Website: macys
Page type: billing-address
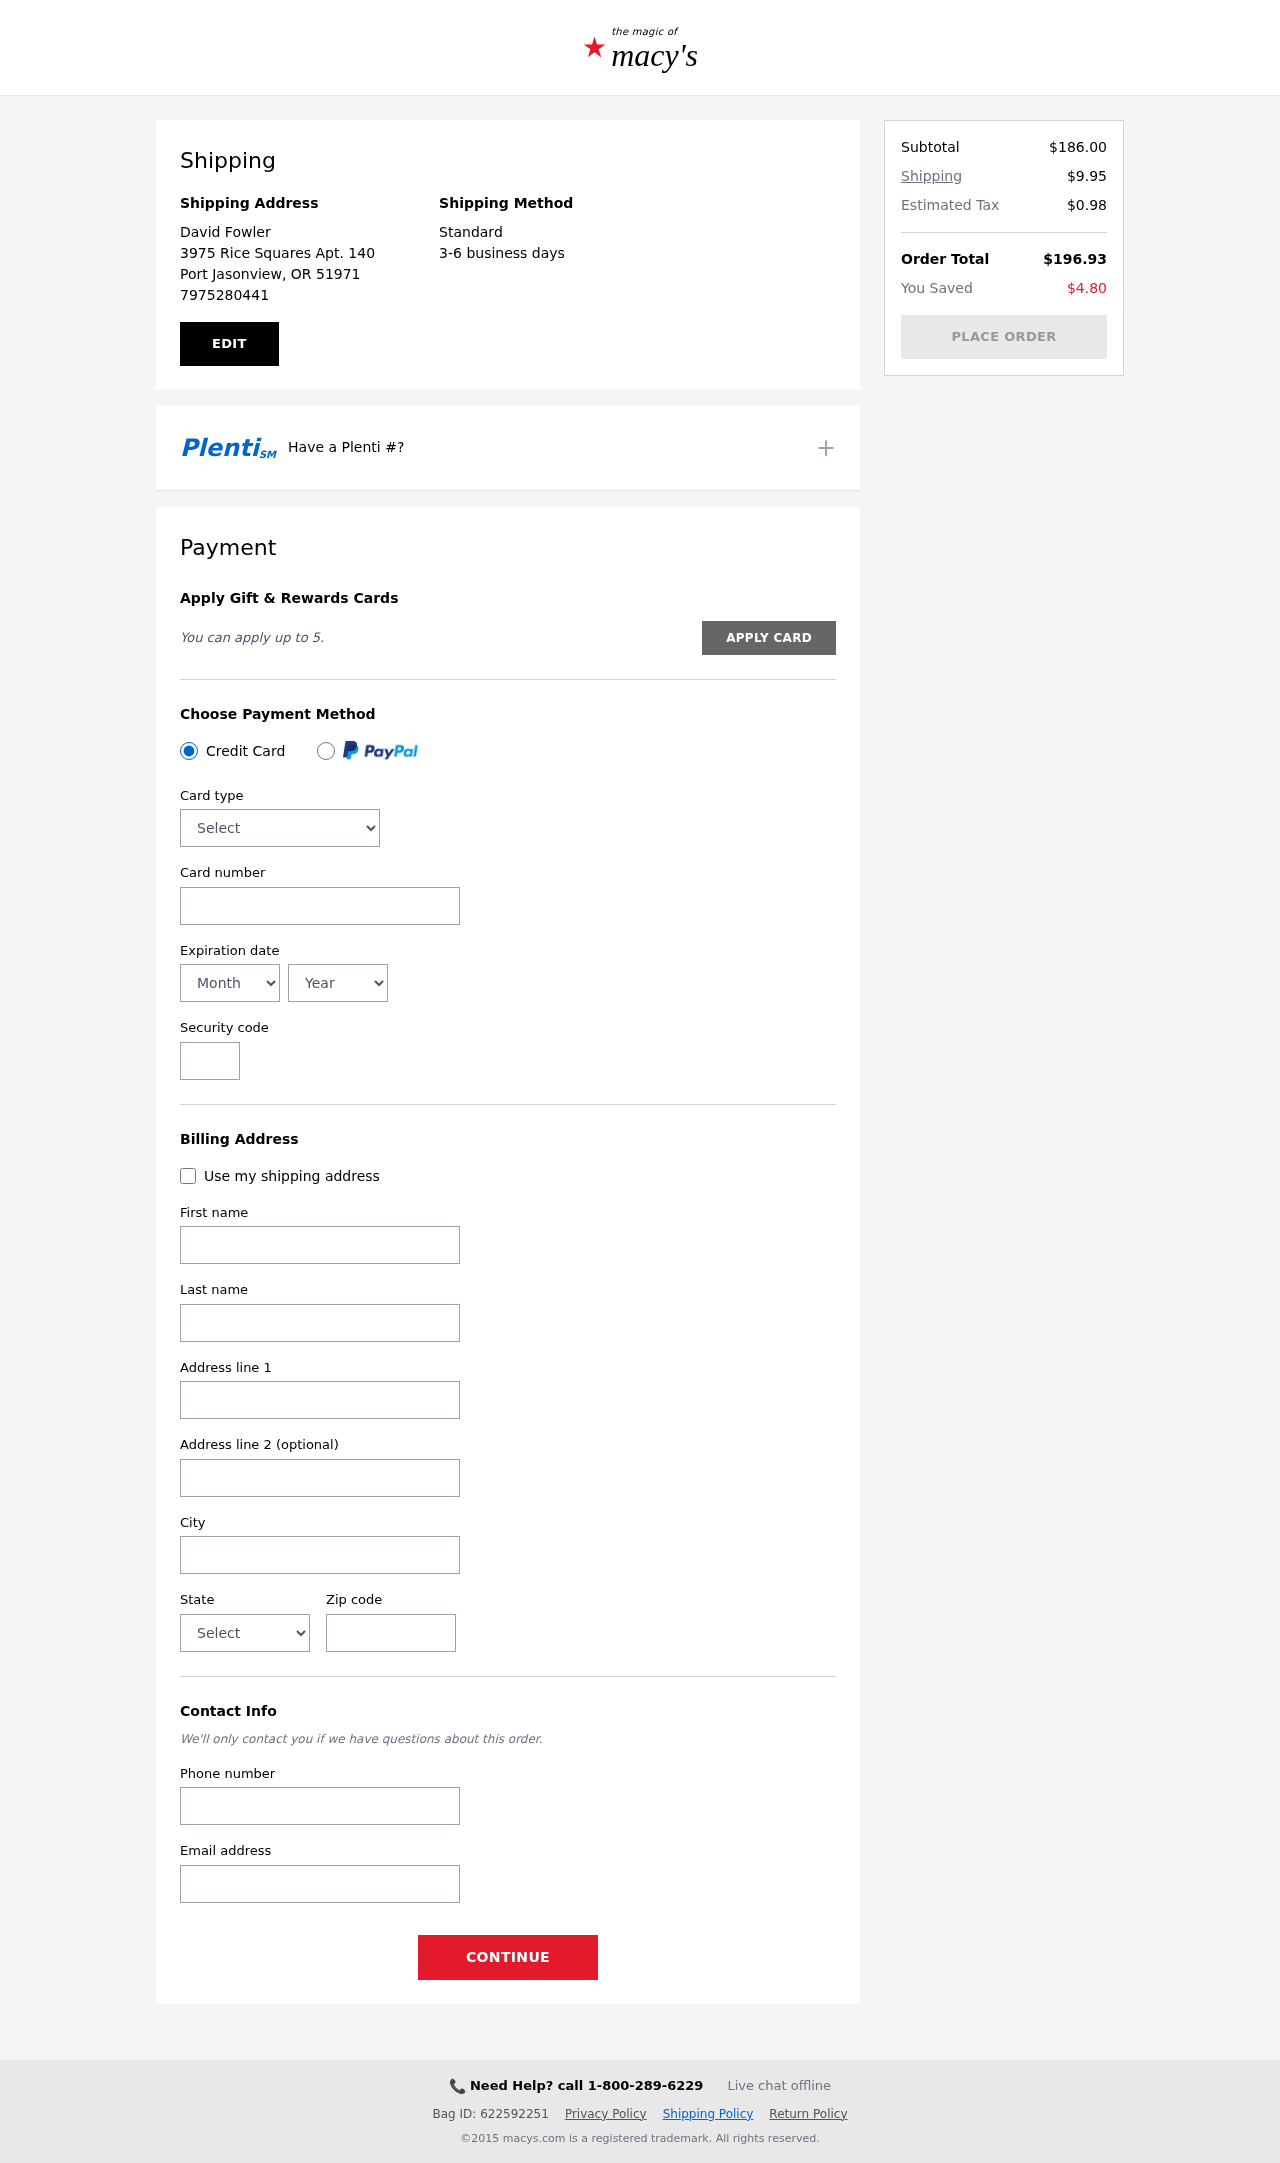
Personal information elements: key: PII_CARD_CVV
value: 087
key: PII_CARD_EXPIRY_MONTH
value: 12
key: PII_CARD_EXPIRY_YEAR
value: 30
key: PII_CARD_NUMBER
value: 2294 3371 8319 0682
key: PII_CARD_TYPE
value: Mastercard
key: PII_CITY
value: Port Jasonview
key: PII_CITY_STATE_ZIP
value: Port Jasonview, OR 51971
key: PII_EMAIL
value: dfowler@yahoo.com
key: PII_FIRSTNAME
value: David
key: PII_FULLNAME
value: David Fowler
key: PII_LASTNAME
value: Fowler
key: PII_PHONE
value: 7975280441
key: PII_POSTCODE
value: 51971
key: PII_STATE
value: Oregon
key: PII_STREET
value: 3975 Rice Squares Apt. 140
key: PII_STREET2
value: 6735 Ward Walk
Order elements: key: ORDER_SUBTOTAL
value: $186.00
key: ORDER_SHIPPING_COST
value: $9.95
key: ORDER_TAX
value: $0.98
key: ORDER_TOTAL
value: $196.93
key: ORDER_SAVINGS
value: $4.80